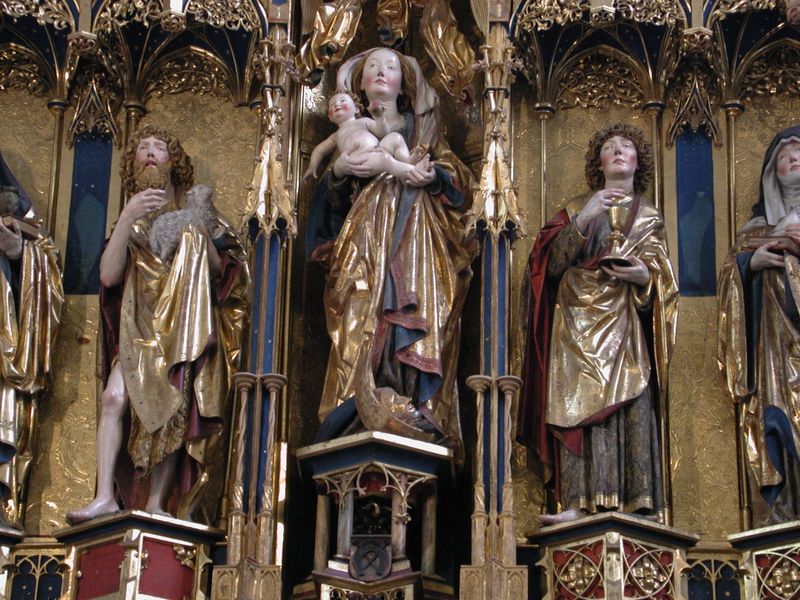
Titel: Blaubeuren, Hochaltar der ehemaligen Abteikirche St. Johannes der Täufer
Künstler: Gregor Erhart
Standort: Blaubeuren, Klosterkirche (EU - D - BW); Herstellungsort: Ulm (EU - D - BW)
Schlagwörter: blau, menschen, ausschnitt, frau, holz, männer, rot, ornament, falten, johannes, kirche, gold, kelch, mantel, kind, mutter, gotik, skulptur, statue, farbig, baby, figuren, detail, bemalt, mond, lamm, schaf, mondsichel, altar, schnitzerei, portal, orgel, gotisch, jesus, religiös, könige, heilige, kirchlich, heilig, maria, madonna, mutter gottes, sakral, fialen, jesuskind, johannes der täufer, schnitzaltar, apostel, lange gewänder, holzschnitzerei, holzfiguren, orgel+